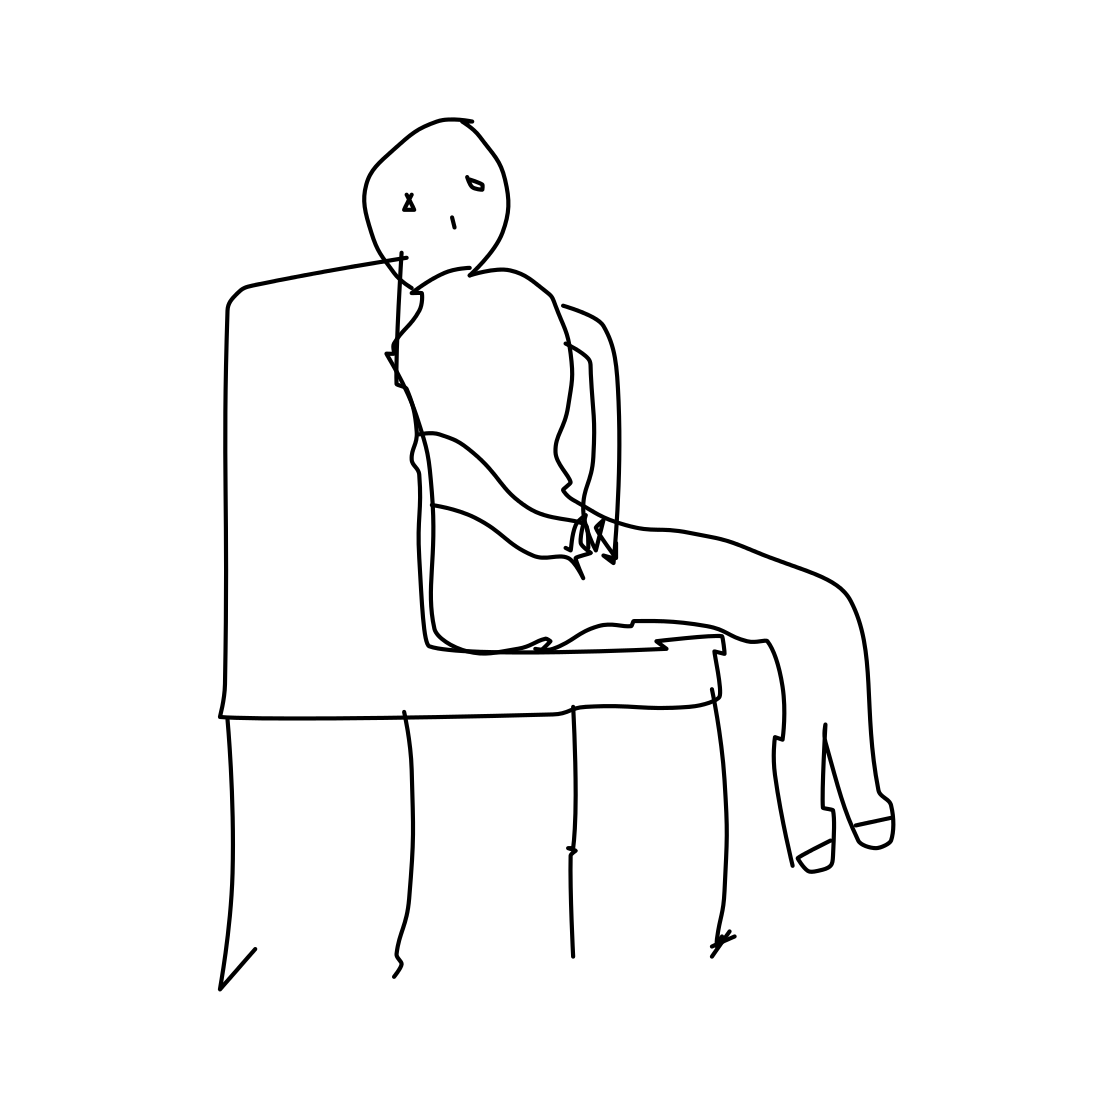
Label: person sitting